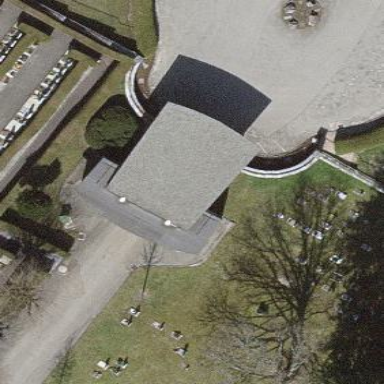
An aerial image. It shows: View of roof of building.